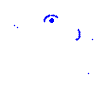
Particle: pion